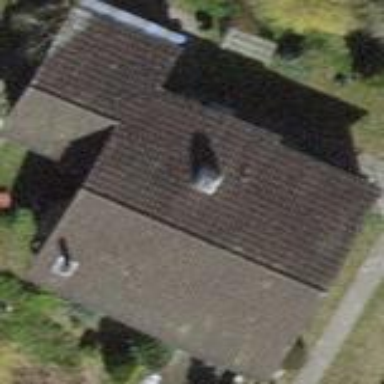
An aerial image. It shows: Building with tiled roof.